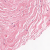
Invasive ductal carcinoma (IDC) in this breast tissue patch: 0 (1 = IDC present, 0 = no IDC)